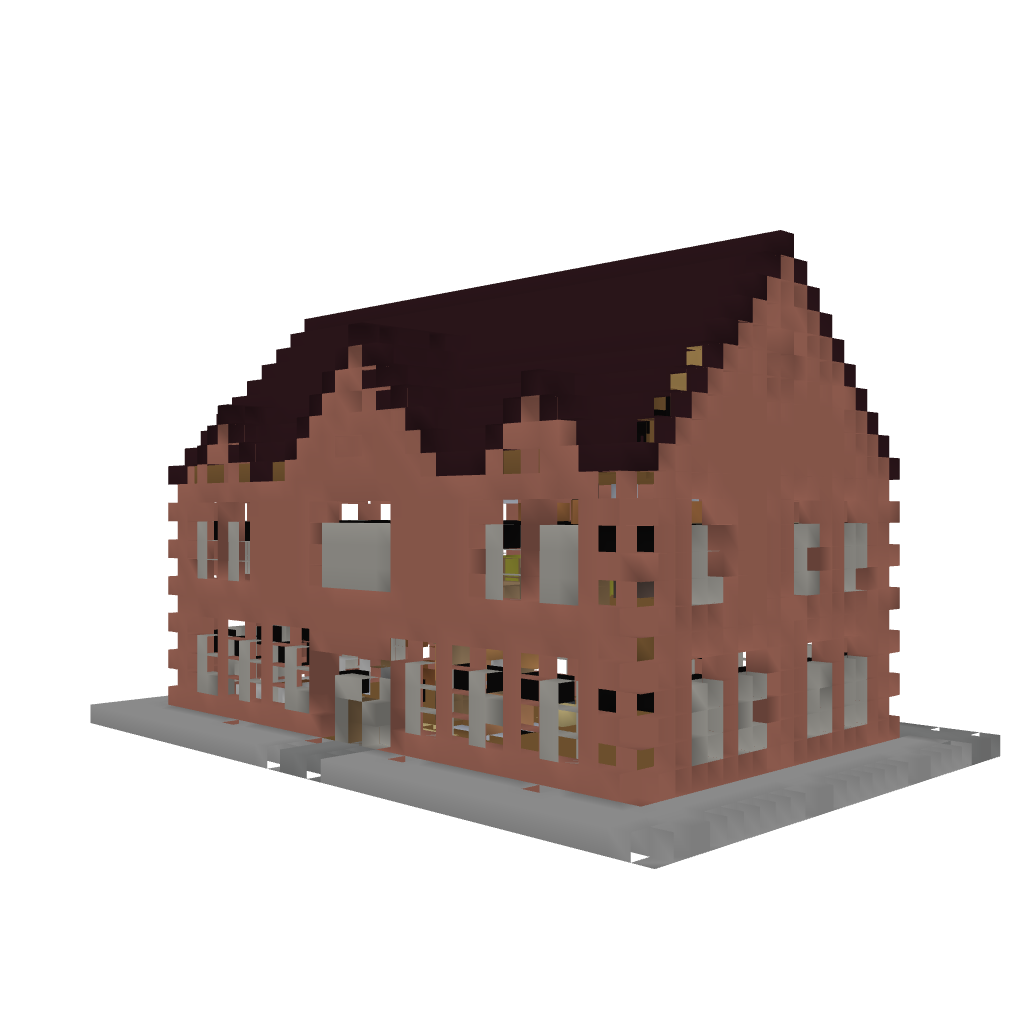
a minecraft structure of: Large Brick House